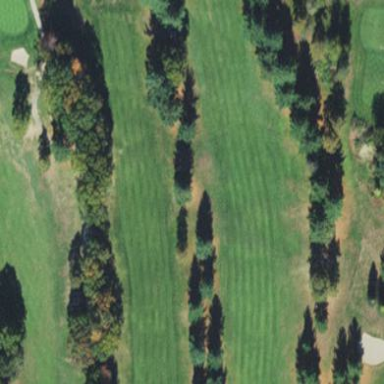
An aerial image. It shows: Golf fairway surrounded by grass.